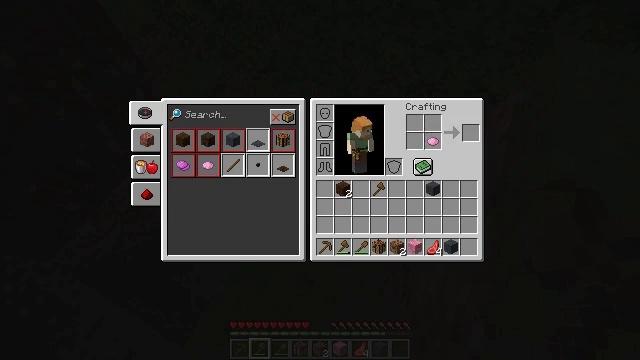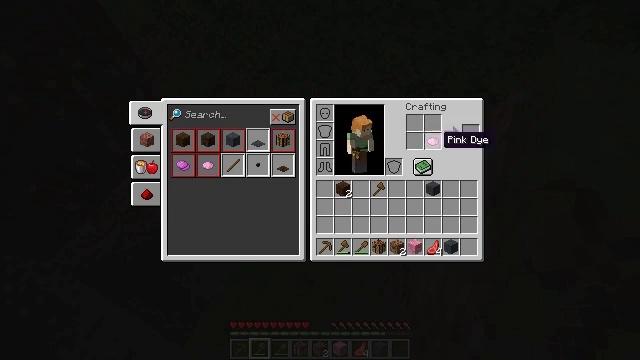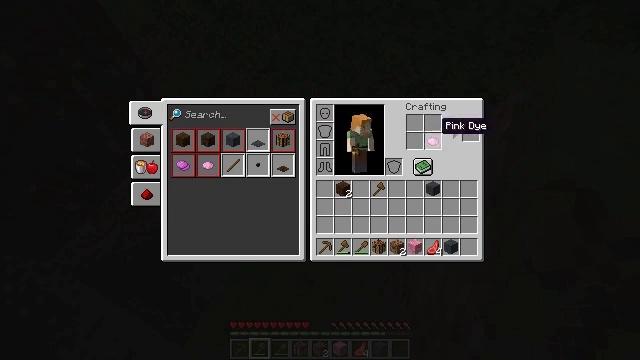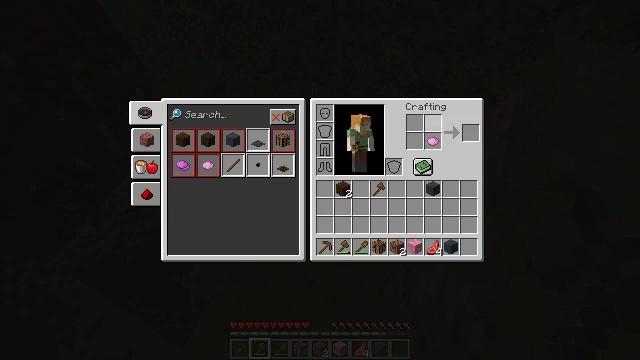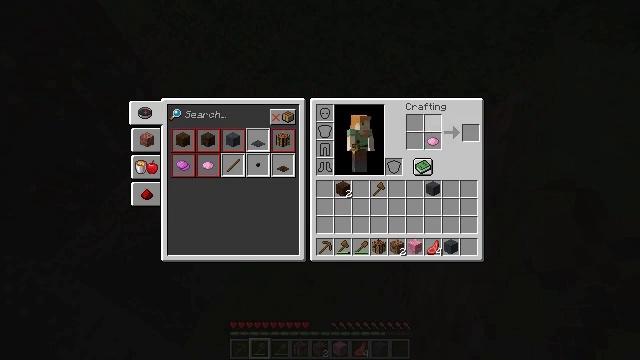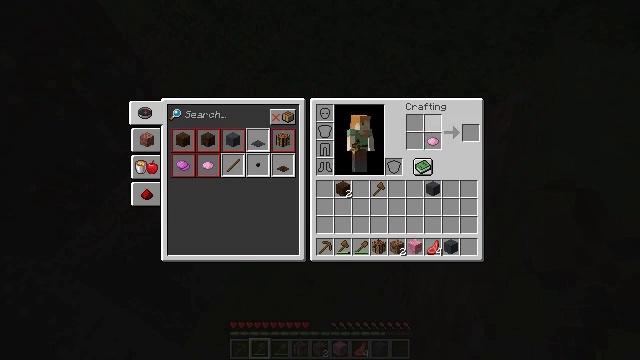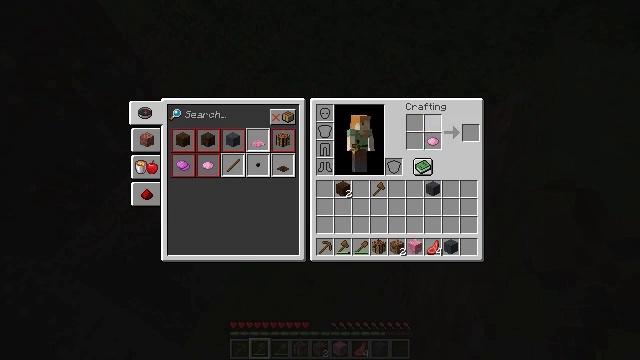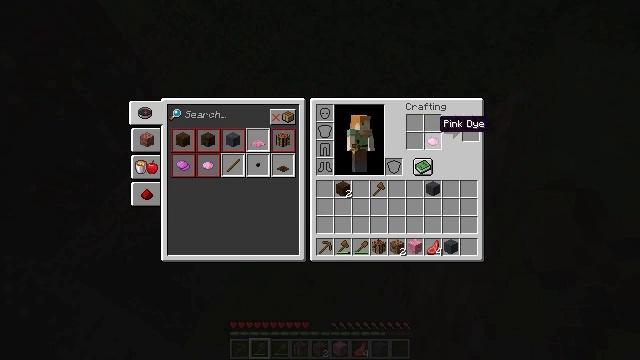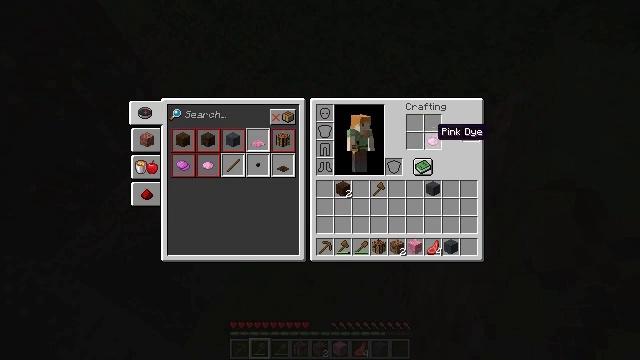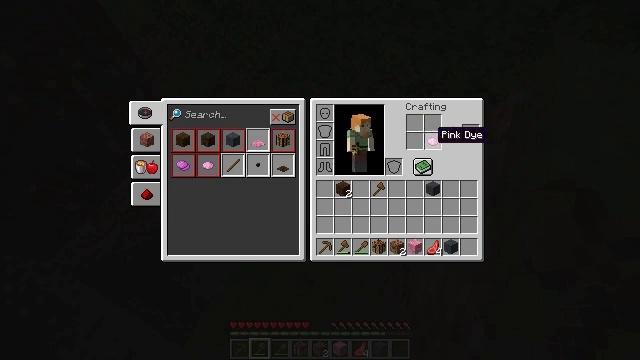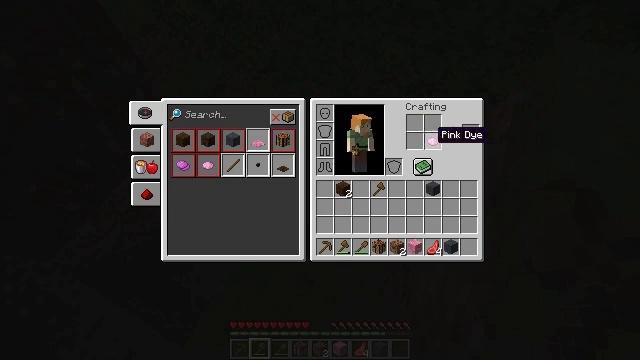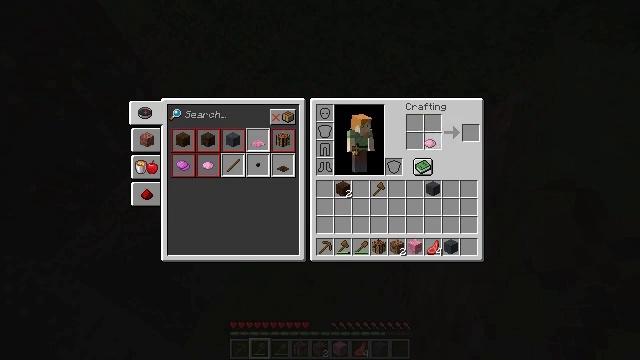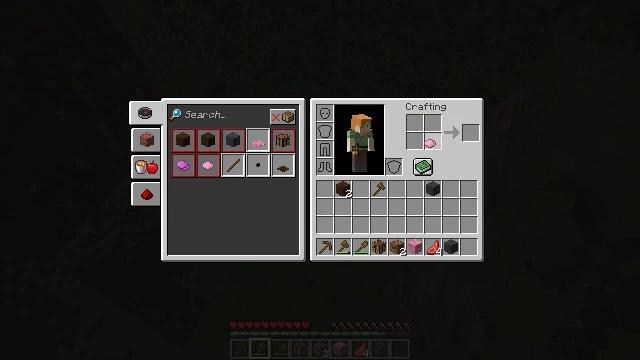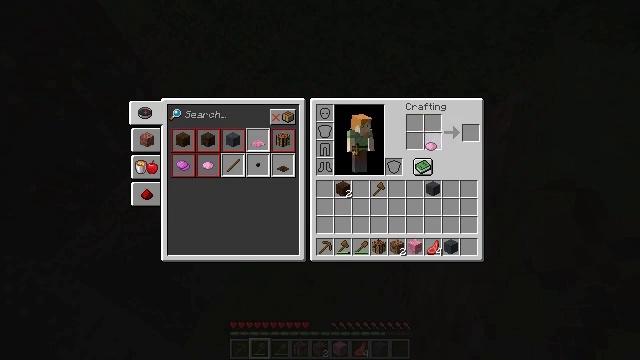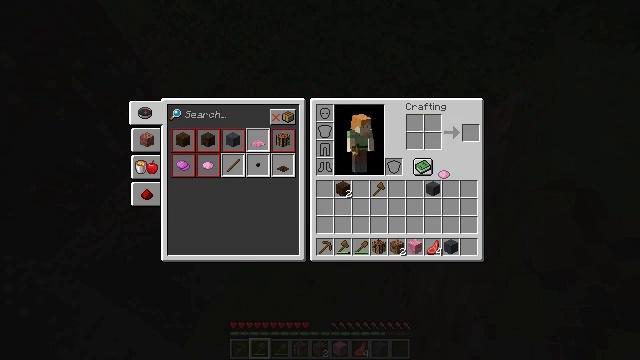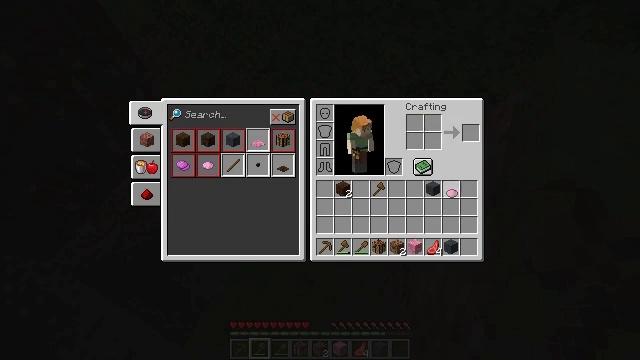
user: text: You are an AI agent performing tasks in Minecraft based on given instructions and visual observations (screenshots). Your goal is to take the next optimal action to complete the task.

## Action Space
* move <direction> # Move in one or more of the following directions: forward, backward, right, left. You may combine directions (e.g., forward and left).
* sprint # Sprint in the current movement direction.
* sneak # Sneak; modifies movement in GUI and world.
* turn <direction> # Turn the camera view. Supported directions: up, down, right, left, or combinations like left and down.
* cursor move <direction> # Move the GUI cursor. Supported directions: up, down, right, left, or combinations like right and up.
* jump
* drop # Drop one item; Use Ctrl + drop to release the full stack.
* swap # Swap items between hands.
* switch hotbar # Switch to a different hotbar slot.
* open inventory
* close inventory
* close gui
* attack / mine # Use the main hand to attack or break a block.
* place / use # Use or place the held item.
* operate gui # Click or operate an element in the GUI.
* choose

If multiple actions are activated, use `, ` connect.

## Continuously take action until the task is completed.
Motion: motion action
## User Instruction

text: Gather the peony by left-clicking.
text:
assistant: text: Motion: cursor move up
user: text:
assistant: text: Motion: cursor move up
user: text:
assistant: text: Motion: no_op
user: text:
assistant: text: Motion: no_op
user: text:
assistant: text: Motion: no_op
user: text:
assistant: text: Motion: no_op
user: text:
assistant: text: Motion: no_op
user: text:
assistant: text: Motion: cursor move down
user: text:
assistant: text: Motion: no_op
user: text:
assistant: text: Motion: no_op
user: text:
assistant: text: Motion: operate gui
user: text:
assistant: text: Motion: operate gui
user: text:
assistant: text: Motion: no_op
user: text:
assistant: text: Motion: cursor move right and down
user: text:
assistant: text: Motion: cursor move right and down
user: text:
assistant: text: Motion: cursor move down
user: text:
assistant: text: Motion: no_op
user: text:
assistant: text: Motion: no_op
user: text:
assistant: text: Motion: operate gui
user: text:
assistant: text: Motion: operate gui
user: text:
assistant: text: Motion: no_op
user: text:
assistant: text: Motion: no_op
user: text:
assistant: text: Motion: no_op
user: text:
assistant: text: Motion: no_op
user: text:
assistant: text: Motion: no_op
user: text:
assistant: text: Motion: cursor move left and up
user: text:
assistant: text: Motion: no_op
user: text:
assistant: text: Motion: no_op
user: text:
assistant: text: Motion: no_op
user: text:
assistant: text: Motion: no_op